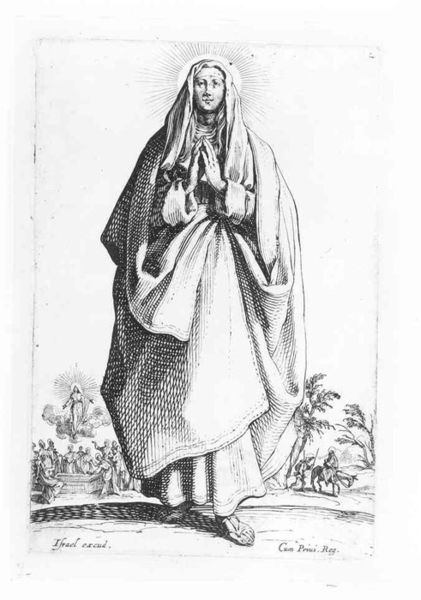
Titel: Die Hl. Jungfrau
Künstler: Jacques Callot
Standort: Karlsruhe
Institution: Staatliche Kunsthalle Karlsruhe
Schlagwörter: baum, dunkel, fuß, gott, hand, himmel, kopf, mann, schatten, umhang, weiß, wolken, bäume, landschaft, menschen, sand, finger, frankreich, frau, grau, hell, hintergrund, kleid, licht, mund, nase, schwarz, skizze, vordergrund, zeichnung, blick, schal, schleier, tuch, wolke, hochformat, augen, barock, bibel, falten, gesicht, mensch, rahmen, sockel, stehen, ärmel, bildnis, hände, porträt, signatur, natur, strauch, gehen, sonne, boden, auge, gewand, mantel, stehend, tücher, blatt, pflanze, kinn, esel, pferd, pferde, reiter, engel, reiten, kopfbedeckung, lächeln, füße, magd, schrift, bilder, papier, schlagschatten, schuhe, wüste, grafik, graphik, linien, rand, thron, dick, gefaltet, kopftuch, robe, palme, stufen, sandalen, faltenwurf, striche, flucht, oase, name, barfuss, tusche, kreuz, religion, strahlen, groß, druck, druckgraphik, jungfrau, schwarz-weiß, druckgrafik, schraffur, radierung, stich, strich, nonne, beschriftung, schlange, volk, bleistift, beten, gebet, gesciht, schein, palmzweig, palmzweige, sandale, heiligenschein, erleuchtet, nimbus, christus, grab, jesus, christlich, manierismus, vision, betende, religiös, erscheinung, palmen, heilige, hänge, breit, jünger, spielbein, standbein, heilig, maria, kupferstich, cape, verhüllt, madonna, rosenkranz, anbetung, betend, heiland, israel, jerusalem, mutter gottes, schäfer, miniatur, empor, szenen, druch, auferstehung, gläubig, aureole, himmelfahrt, josef, maria magdalene, gen, legende, kapuze, geburt, krippe, fromm, ägypten, bildchen, schaffen, latein, wandeln, hände falten, apostel, gabriel, passion, einzug, darstellungen, flucht nach ägypten, stationen, bethlehem, heiligen, epiphanie, ikonografie, maria himmelfahrt, schongauer, mescnhen, palästina, gesegnet, sthen, auffahren, uhang, maria und josef, orans, joseg, 18. jahrhundert, hände#, 17. jahrhundert, modonna, himmelfarth, himmelfahrt christi, gefalted, flacht, klkeid, gefaltende hände, osterfest, christus esel, karona, äarmel, heiligenschrein, muttergotes, jose, heiligee, engel baum, guttesmutter, äggypten, mutter jesu, hintergrund landschaft